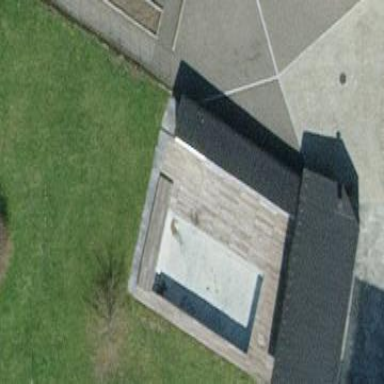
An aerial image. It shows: Swimming pool located in leisure land.